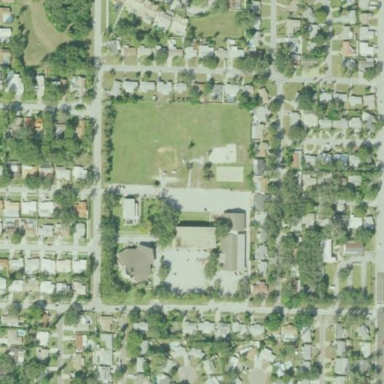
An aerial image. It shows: School.